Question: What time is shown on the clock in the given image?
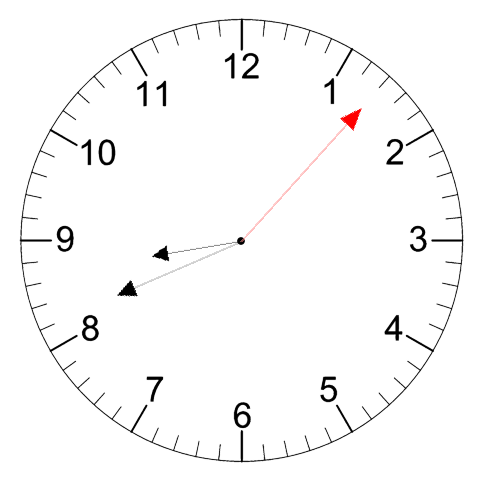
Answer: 08:41:07